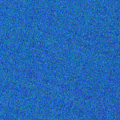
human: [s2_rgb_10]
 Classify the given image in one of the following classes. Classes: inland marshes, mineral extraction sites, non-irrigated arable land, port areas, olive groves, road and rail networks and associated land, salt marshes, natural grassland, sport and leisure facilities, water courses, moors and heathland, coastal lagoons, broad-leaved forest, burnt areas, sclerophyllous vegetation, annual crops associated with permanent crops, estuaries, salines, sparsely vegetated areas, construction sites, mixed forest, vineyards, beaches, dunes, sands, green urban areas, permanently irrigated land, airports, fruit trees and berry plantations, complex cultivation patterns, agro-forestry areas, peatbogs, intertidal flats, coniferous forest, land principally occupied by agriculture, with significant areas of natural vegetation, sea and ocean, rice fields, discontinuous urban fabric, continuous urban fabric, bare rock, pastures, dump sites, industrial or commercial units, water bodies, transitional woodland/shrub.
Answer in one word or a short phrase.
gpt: sea and ocean